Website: crate-barrel
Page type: address-validator
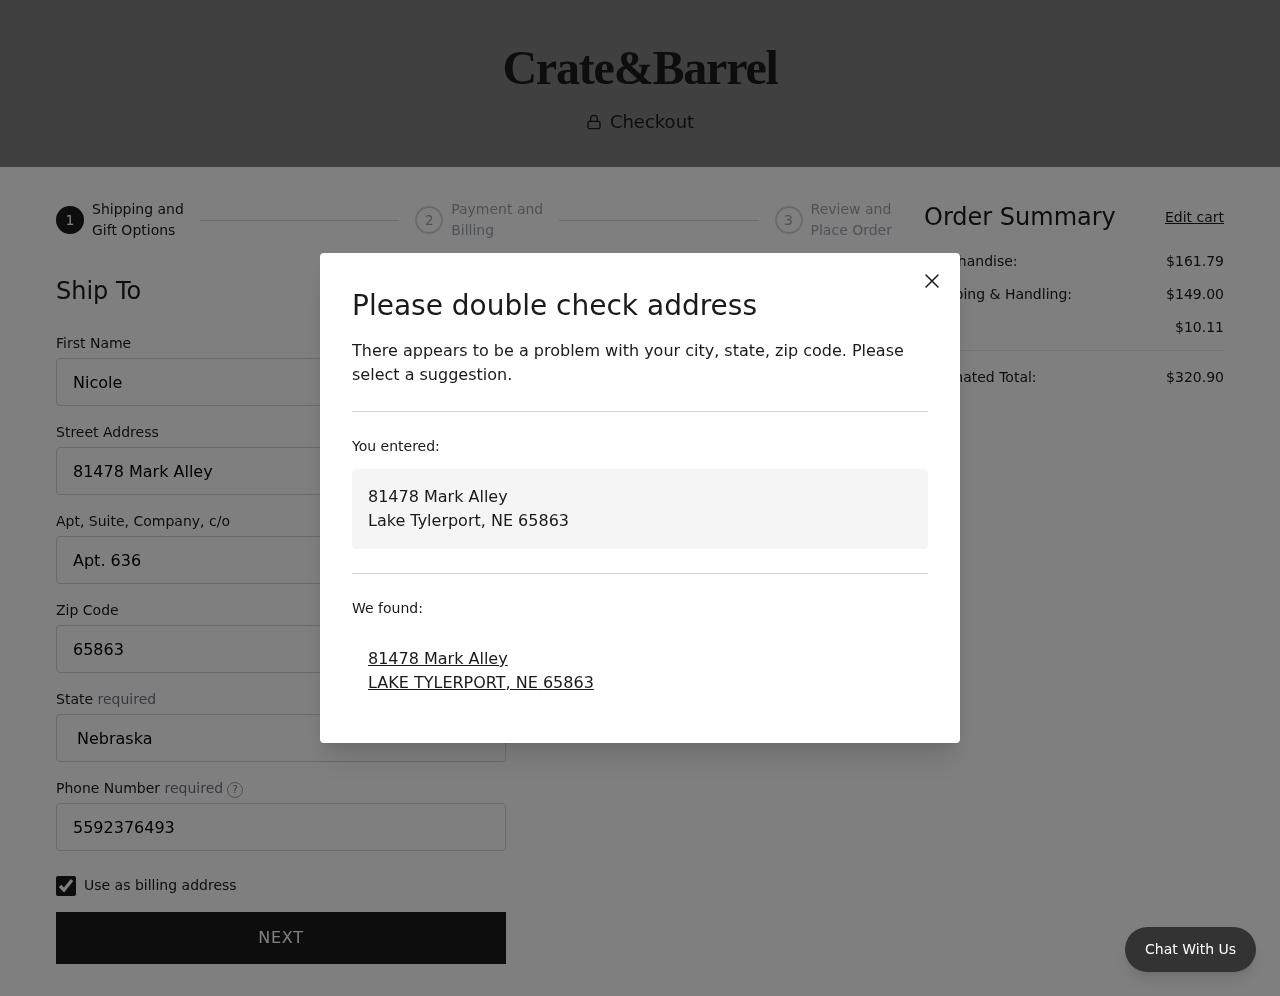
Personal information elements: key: PII_CITY
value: Lake Tylerport
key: PII_CITY
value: LAKE TYLERPORT
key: PII_FIRSTNAME
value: Nicole
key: PII_PHONE
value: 5592376493
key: PII_POSTCODE
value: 65863
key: PII_STATE
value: Nebraska
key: PII_STATE_ABBR
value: NE
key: PII_STREET
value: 81478 Mark Alley
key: PII_STREET2
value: Apt. 636
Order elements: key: ORDER_SUBTOTAL
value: $161.79
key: ORDER_SHIPPING_COST
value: $149.00
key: ORDER_TAX
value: $10.11
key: ORDER_TOTAL
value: $320.90